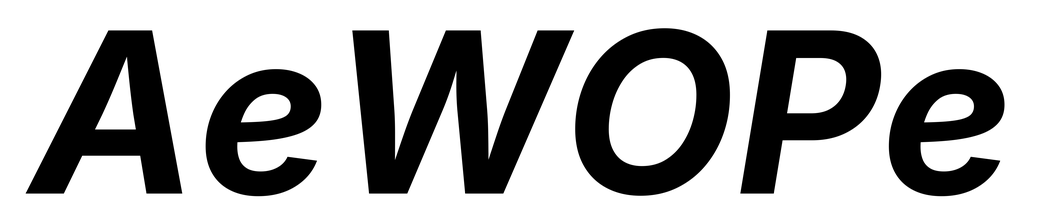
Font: Inter-Italic_Bold_Italic